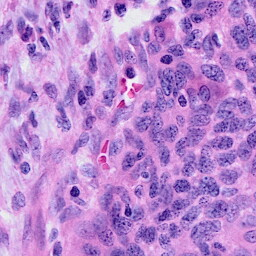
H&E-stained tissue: Cervix